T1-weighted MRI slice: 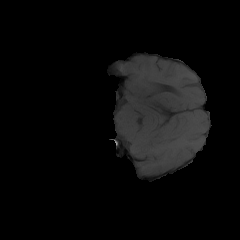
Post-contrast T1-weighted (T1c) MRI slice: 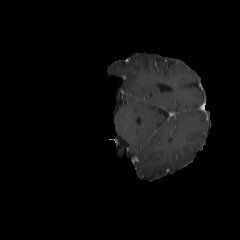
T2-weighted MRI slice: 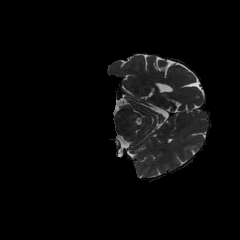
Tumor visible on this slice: no